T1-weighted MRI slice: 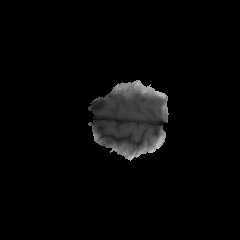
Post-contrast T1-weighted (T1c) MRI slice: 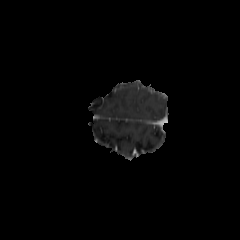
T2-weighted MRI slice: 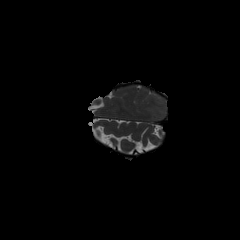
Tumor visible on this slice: no